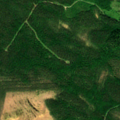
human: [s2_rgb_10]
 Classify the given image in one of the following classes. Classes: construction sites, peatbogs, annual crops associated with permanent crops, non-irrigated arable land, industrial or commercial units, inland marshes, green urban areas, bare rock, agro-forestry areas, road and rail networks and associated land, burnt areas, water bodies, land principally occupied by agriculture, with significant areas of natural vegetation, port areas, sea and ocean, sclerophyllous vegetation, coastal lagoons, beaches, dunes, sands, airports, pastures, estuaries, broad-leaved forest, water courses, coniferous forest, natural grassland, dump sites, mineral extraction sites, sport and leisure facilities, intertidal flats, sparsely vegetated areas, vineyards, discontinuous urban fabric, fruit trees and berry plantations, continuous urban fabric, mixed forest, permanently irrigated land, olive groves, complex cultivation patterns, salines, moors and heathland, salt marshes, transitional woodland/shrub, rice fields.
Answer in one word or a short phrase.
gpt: coniferous forest, mixed forest, transitional woodland/shrub, peatbogs